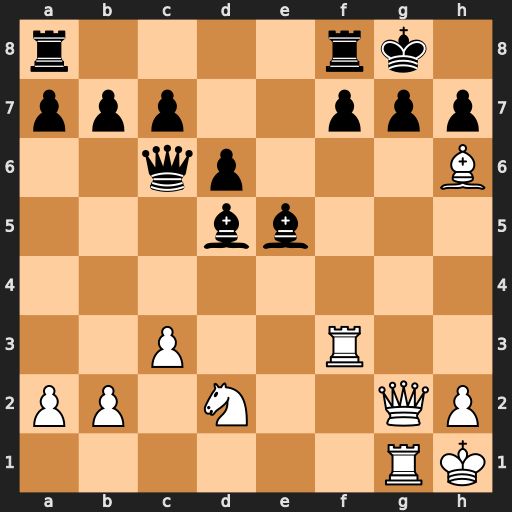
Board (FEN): r4rk1/ppp2ppp/2qp3B/3bb3/8/2P2R2/PP1N2QP/6RK
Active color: w
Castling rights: -
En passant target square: -
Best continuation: Bxg7 Bxf3 Nxf3